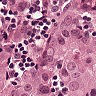
Metastatic tissue present: yes